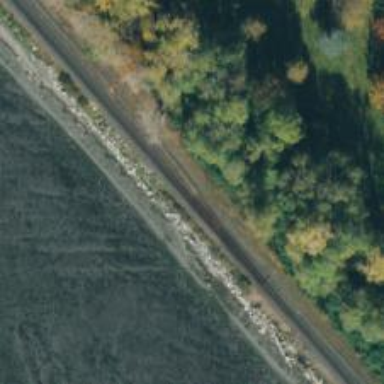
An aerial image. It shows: Railway siding for service.